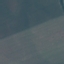
Land use / land cover class: AnnualCrop